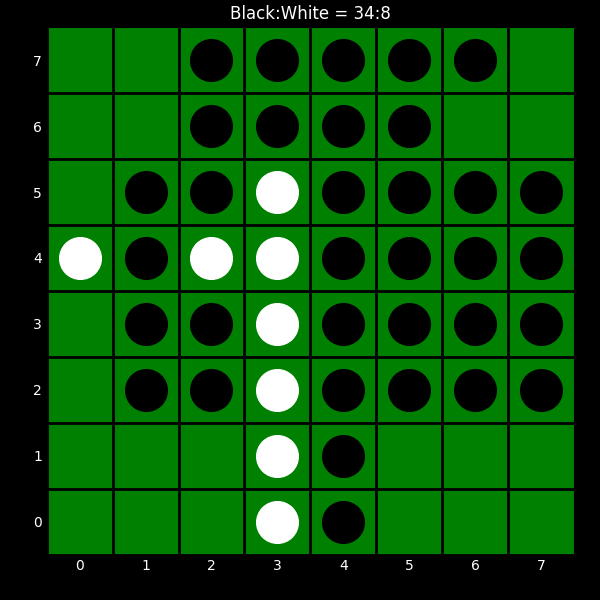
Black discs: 34
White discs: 8